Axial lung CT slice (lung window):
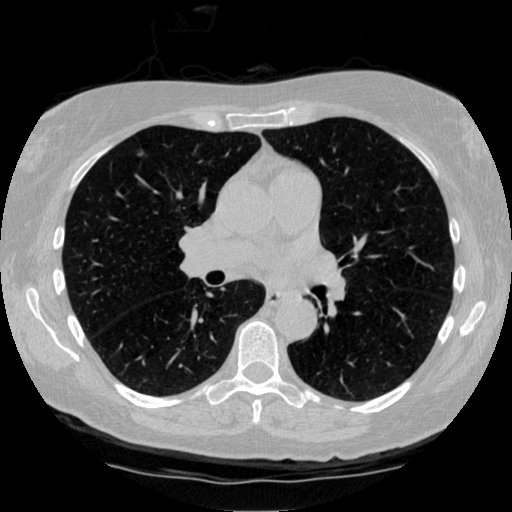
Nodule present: yes
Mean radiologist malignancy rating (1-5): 2.75